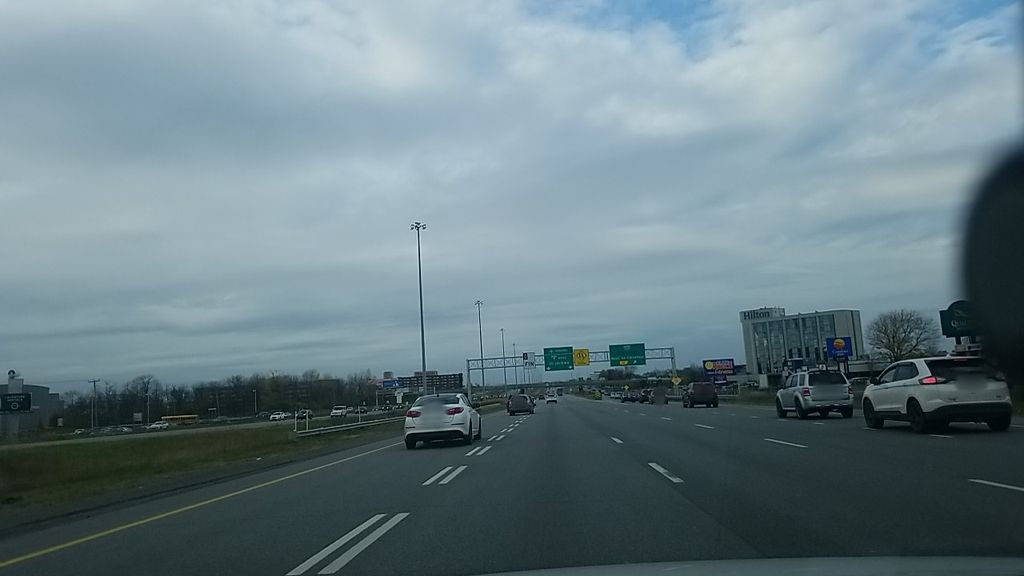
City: montreal